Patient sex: M
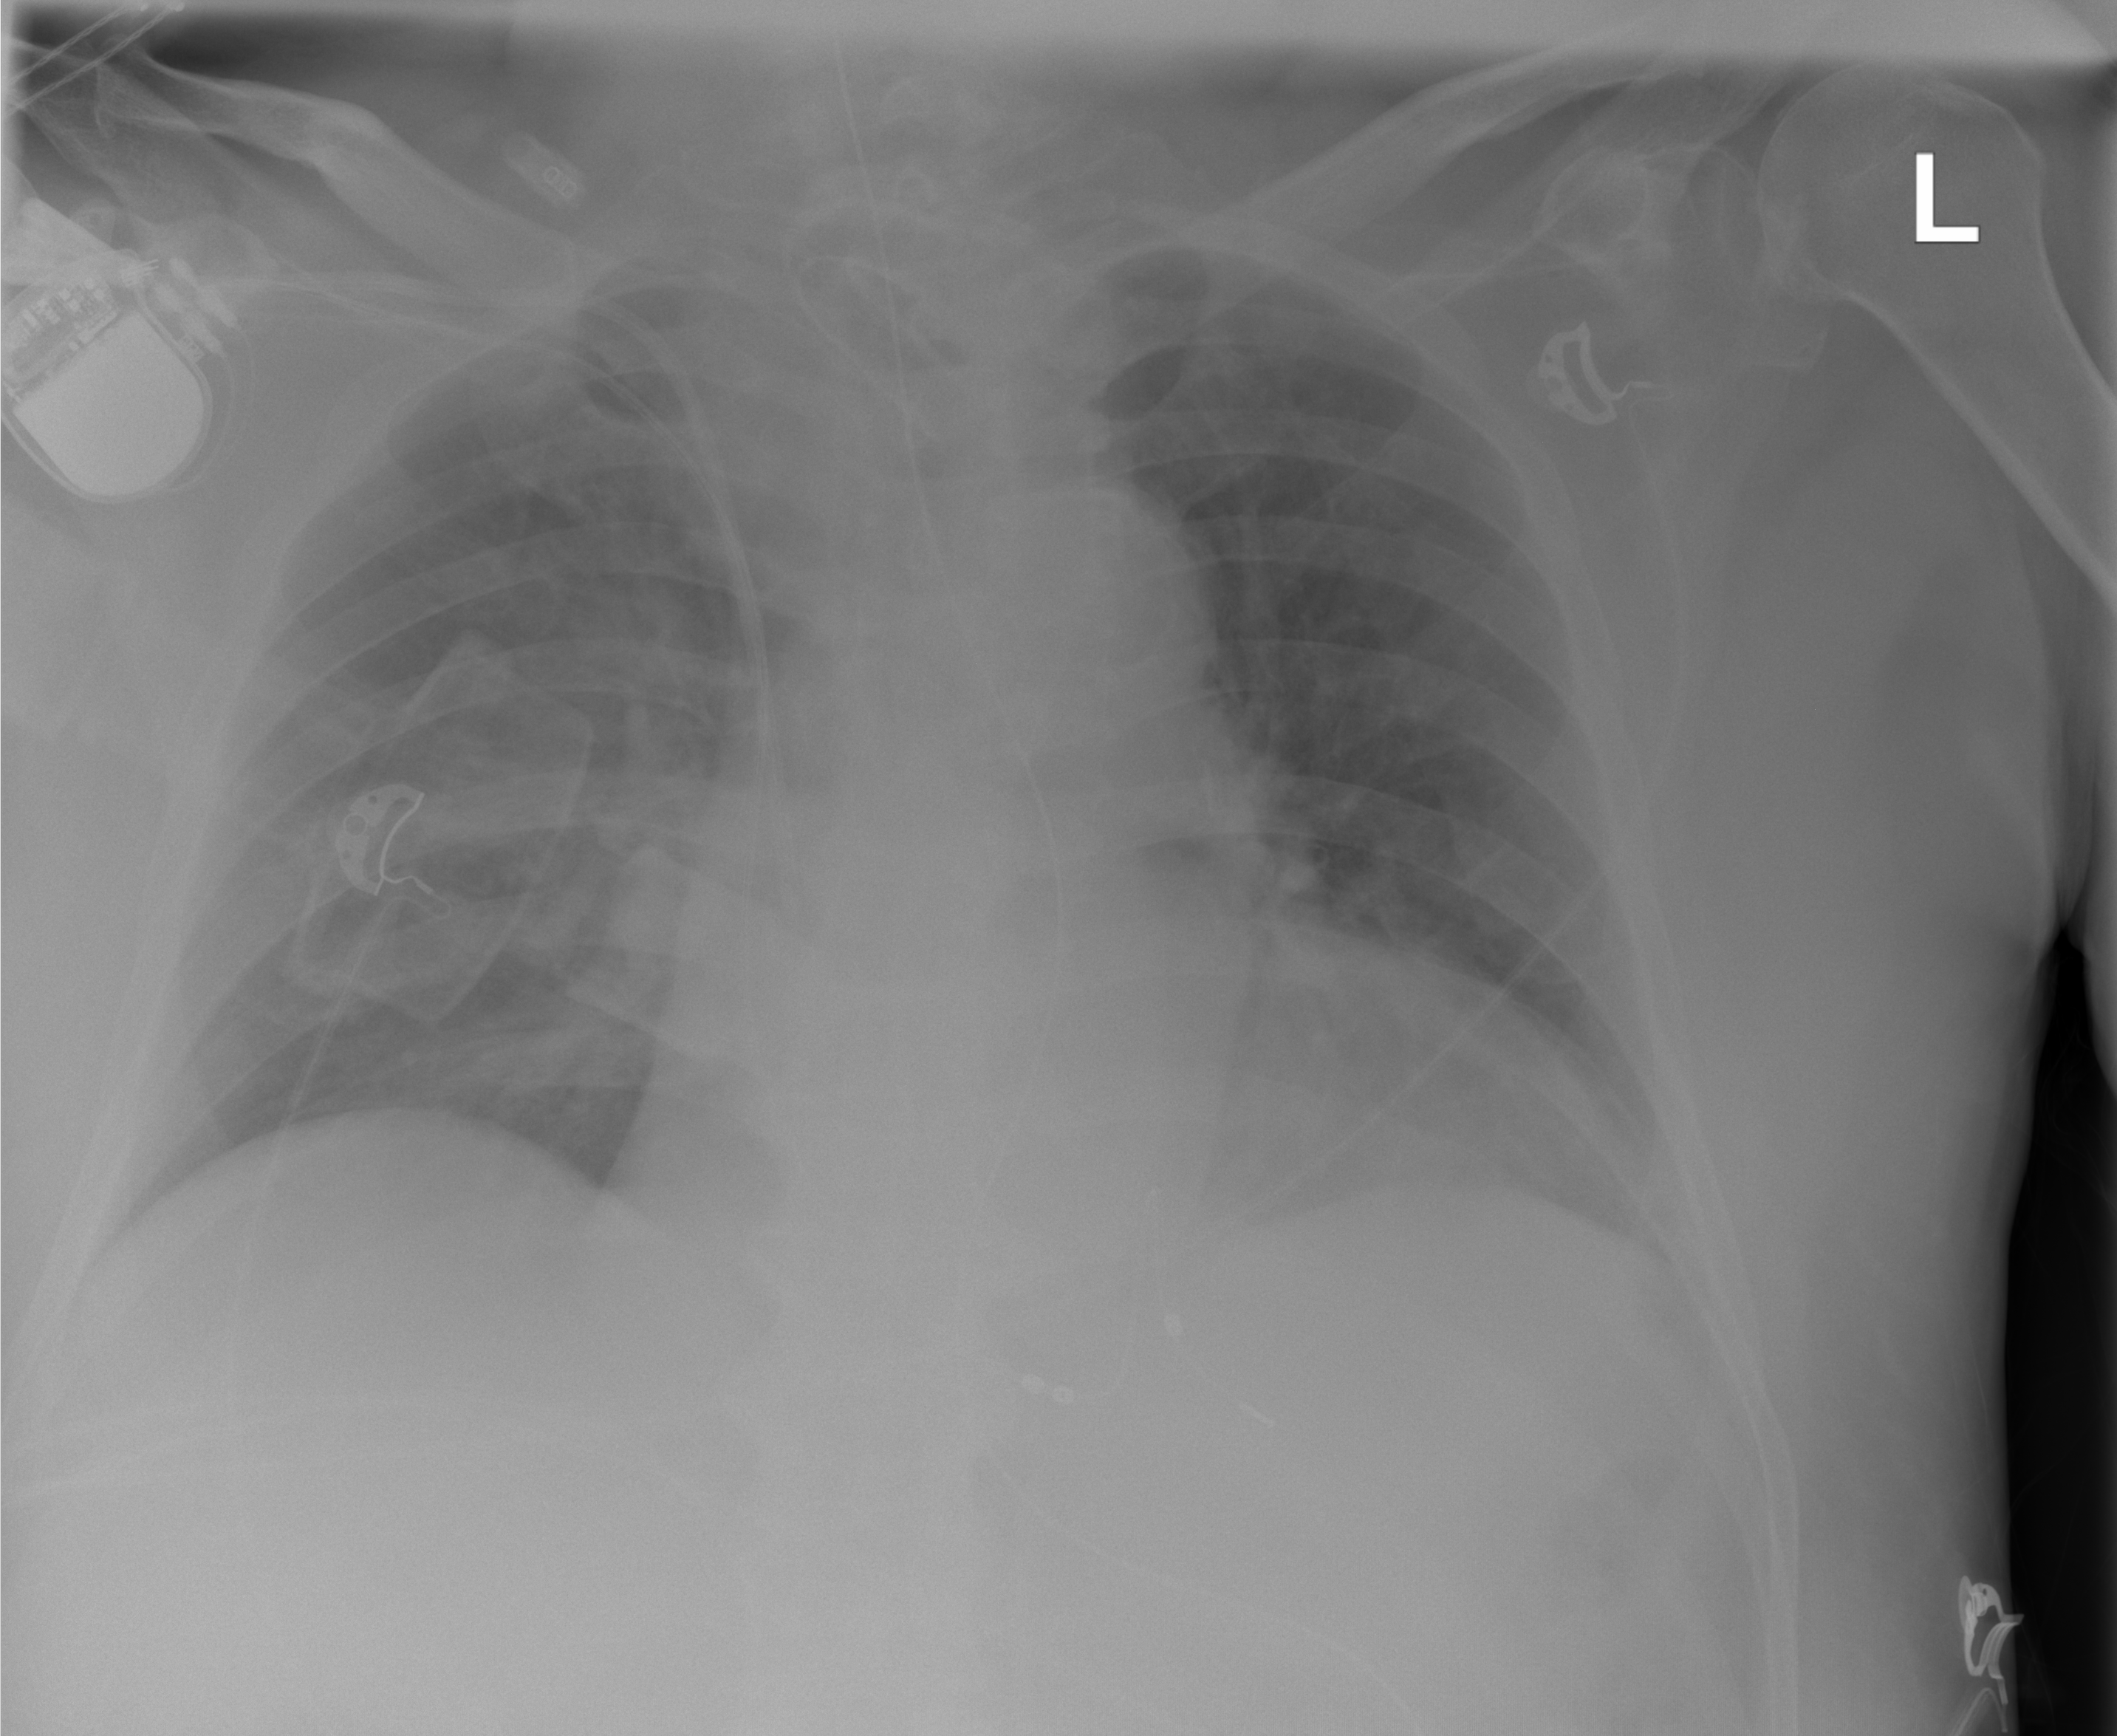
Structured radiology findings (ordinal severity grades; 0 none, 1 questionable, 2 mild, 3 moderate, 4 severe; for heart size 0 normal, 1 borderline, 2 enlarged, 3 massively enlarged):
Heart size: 2
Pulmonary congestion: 0
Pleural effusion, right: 0
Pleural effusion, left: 2
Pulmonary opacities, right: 2
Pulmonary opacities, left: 0
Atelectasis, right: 1
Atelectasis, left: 0